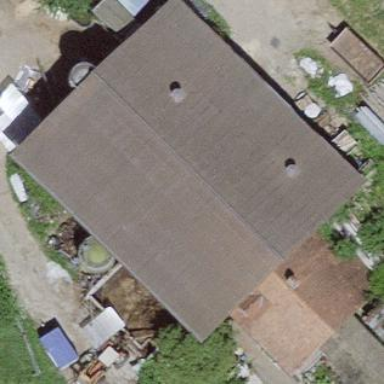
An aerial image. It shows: Farm building.